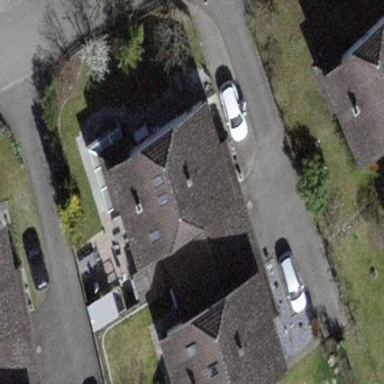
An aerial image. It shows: Building with tile roof.